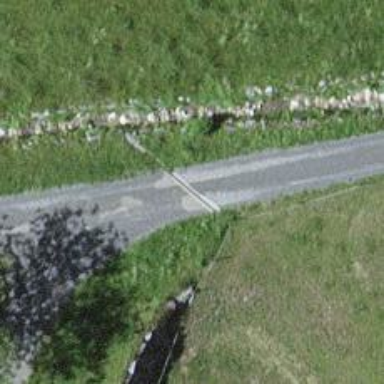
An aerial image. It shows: Service road with unpaved surface.